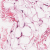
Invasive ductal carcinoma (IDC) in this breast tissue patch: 0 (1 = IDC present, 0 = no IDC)